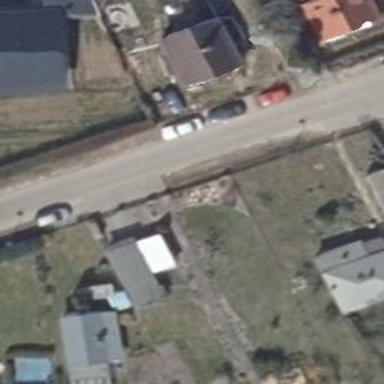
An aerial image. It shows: Footway.